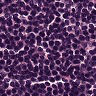
Metastatic tissue present: no